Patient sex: M
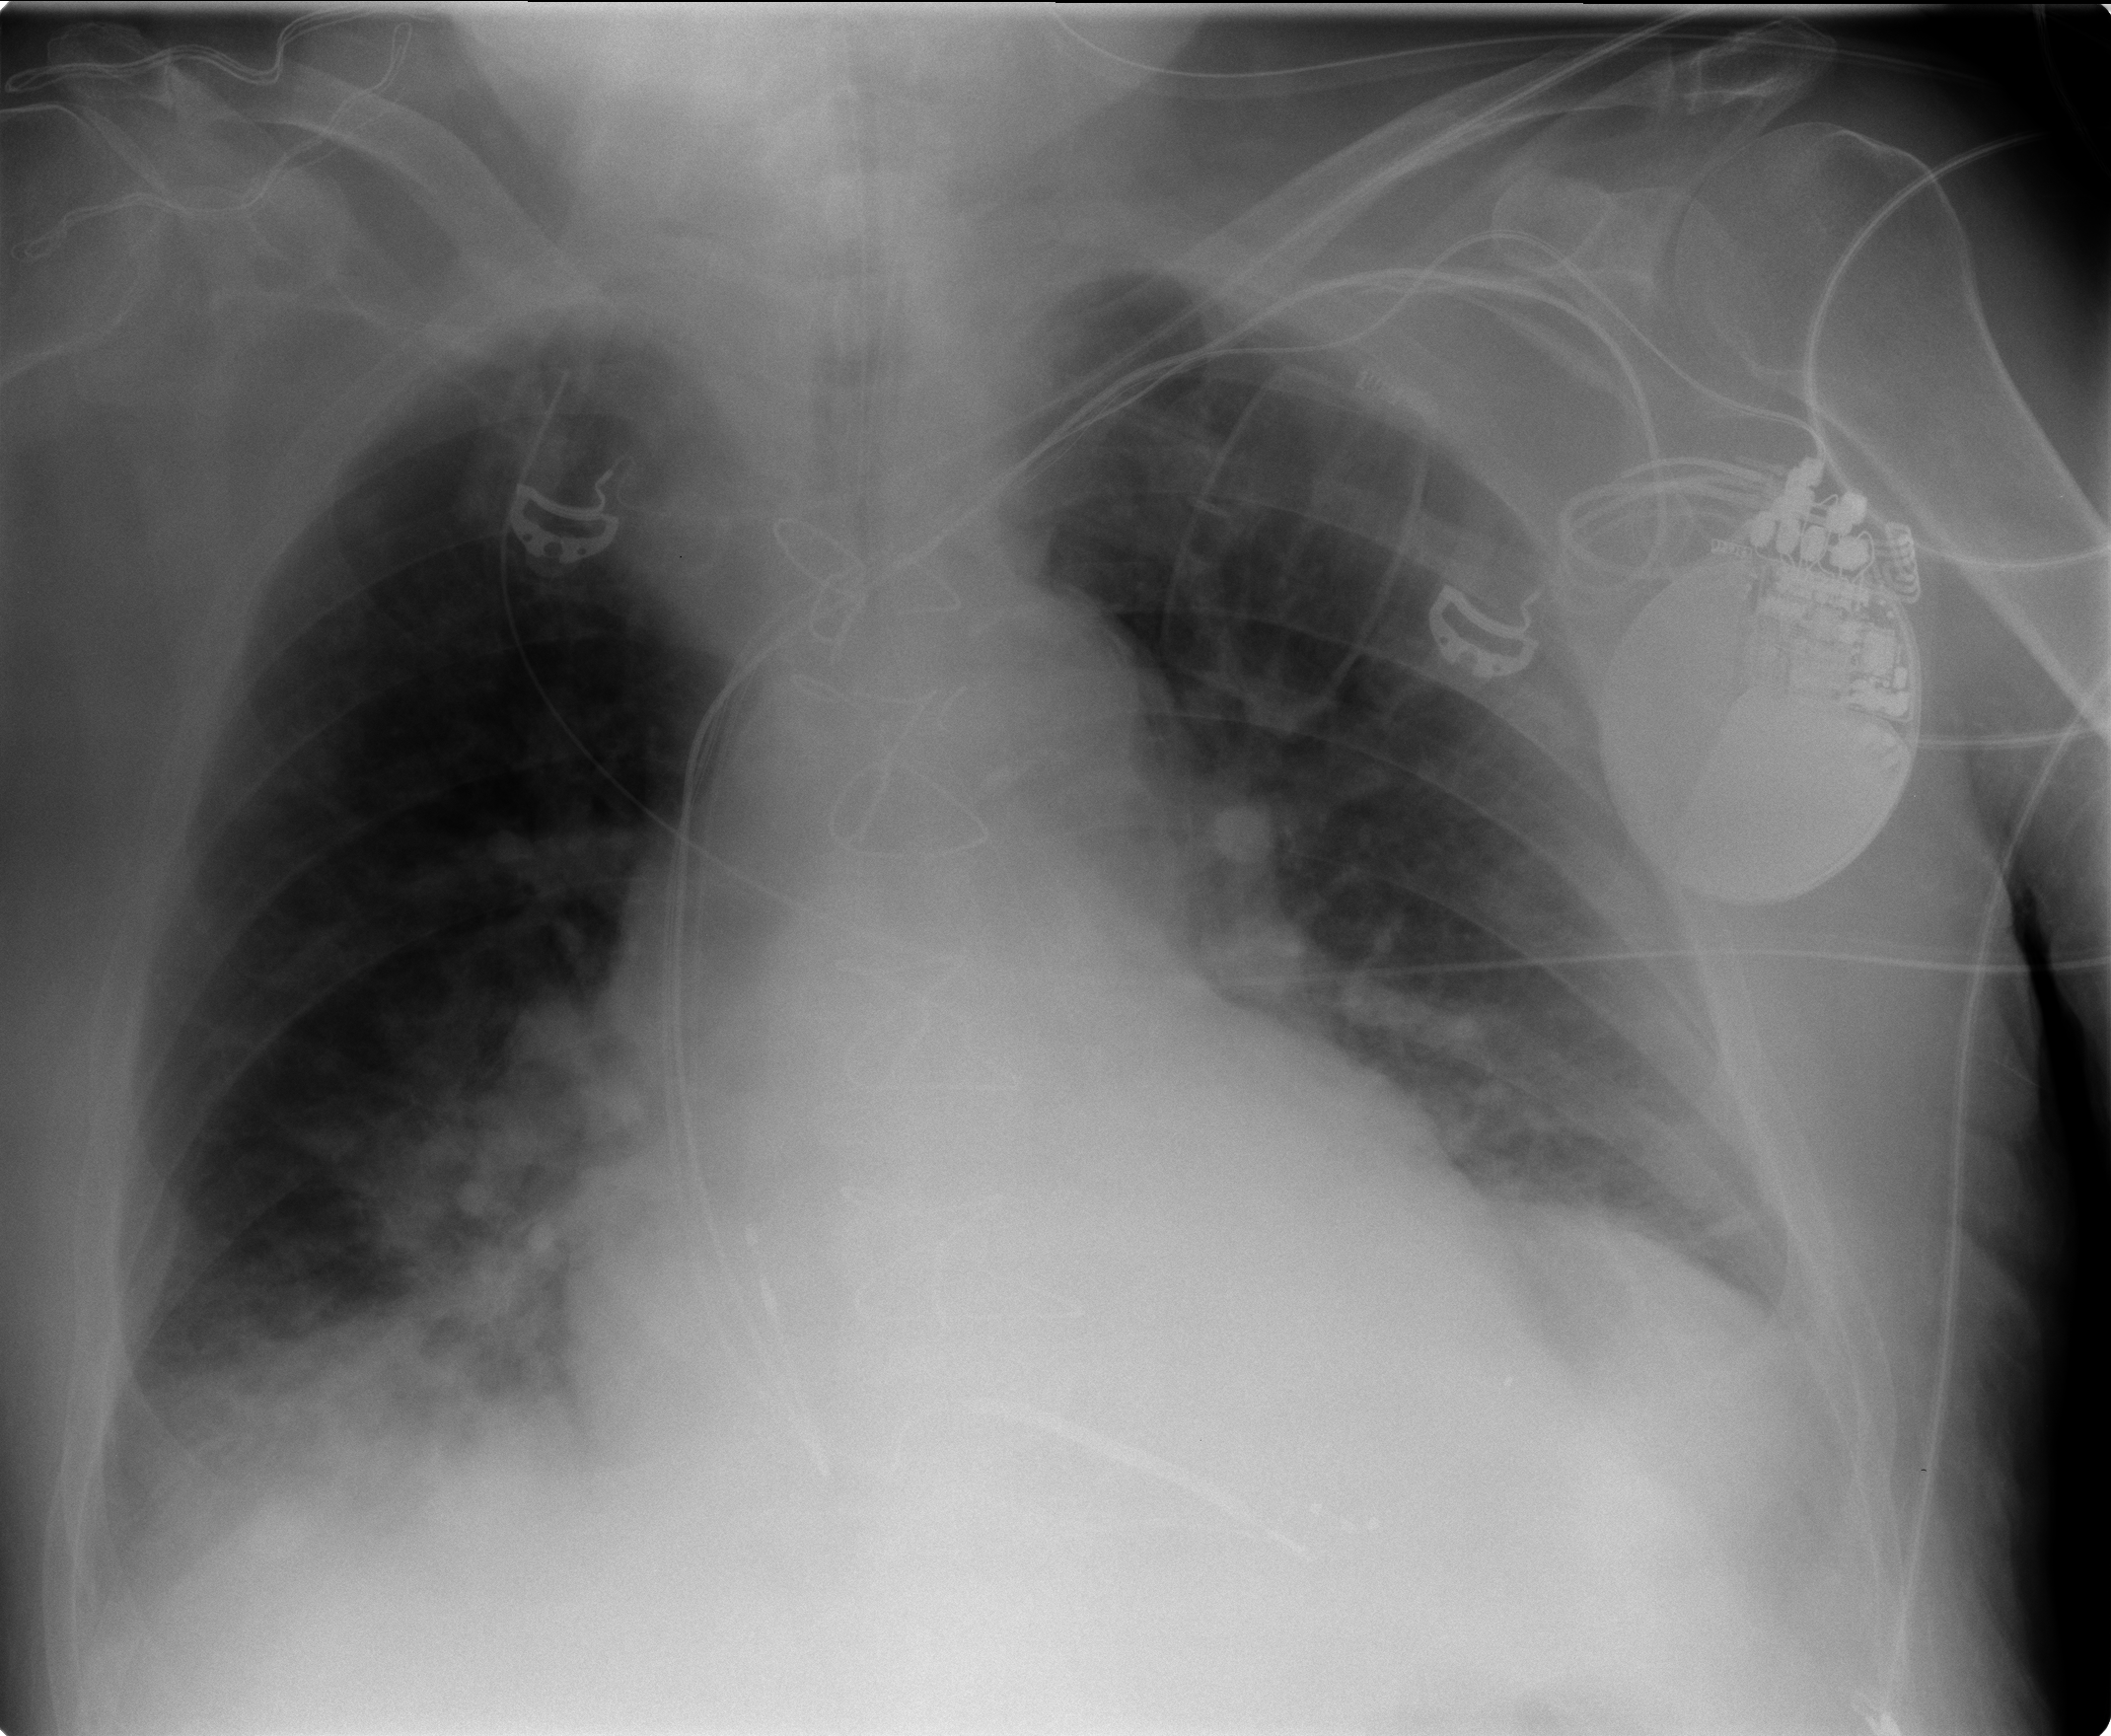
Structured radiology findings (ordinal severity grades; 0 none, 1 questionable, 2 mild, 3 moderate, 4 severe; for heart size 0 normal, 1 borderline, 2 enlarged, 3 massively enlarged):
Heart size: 2
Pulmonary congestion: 0
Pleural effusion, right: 2
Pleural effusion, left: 2
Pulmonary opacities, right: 2
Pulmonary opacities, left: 1
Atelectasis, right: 3
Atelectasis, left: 3